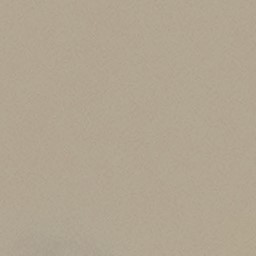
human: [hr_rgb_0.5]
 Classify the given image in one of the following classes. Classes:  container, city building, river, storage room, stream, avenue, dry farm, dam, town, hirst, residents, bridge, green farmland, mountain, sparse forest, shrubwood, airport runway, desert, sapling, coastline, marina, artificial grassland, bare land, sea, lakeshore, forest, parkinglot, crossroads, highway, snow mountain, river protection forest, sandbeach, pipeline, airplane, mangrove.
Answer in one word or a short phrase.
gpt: desert